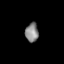
Tissue: lung
Cell type: Epithelial cells
Senescence score: 0.1495
Nuclear area (px): 244
Mean DAPI intensity: 134.648